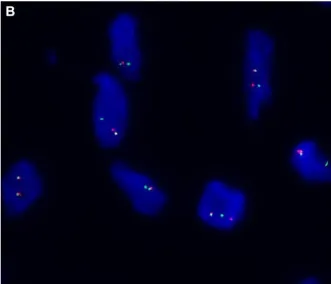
Molecular genetic studies by next-generation sequencing (NGS) and fluorescence in situ hybridization (FISH). FISH analyses demonstrated positive for rearrangements of both the
FUS.
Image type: pathology (fish)